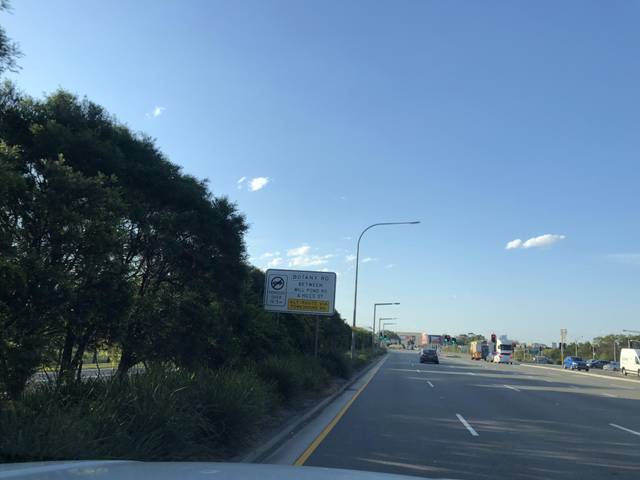
Region: Australia
Coordinates: -33.939, 151.193